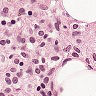
Metastatic tissue present: no